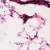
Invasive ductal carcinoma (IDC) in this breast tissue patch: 0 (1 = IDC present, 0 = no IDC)